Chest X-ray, PA view. Patient: 21 years old, sex M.
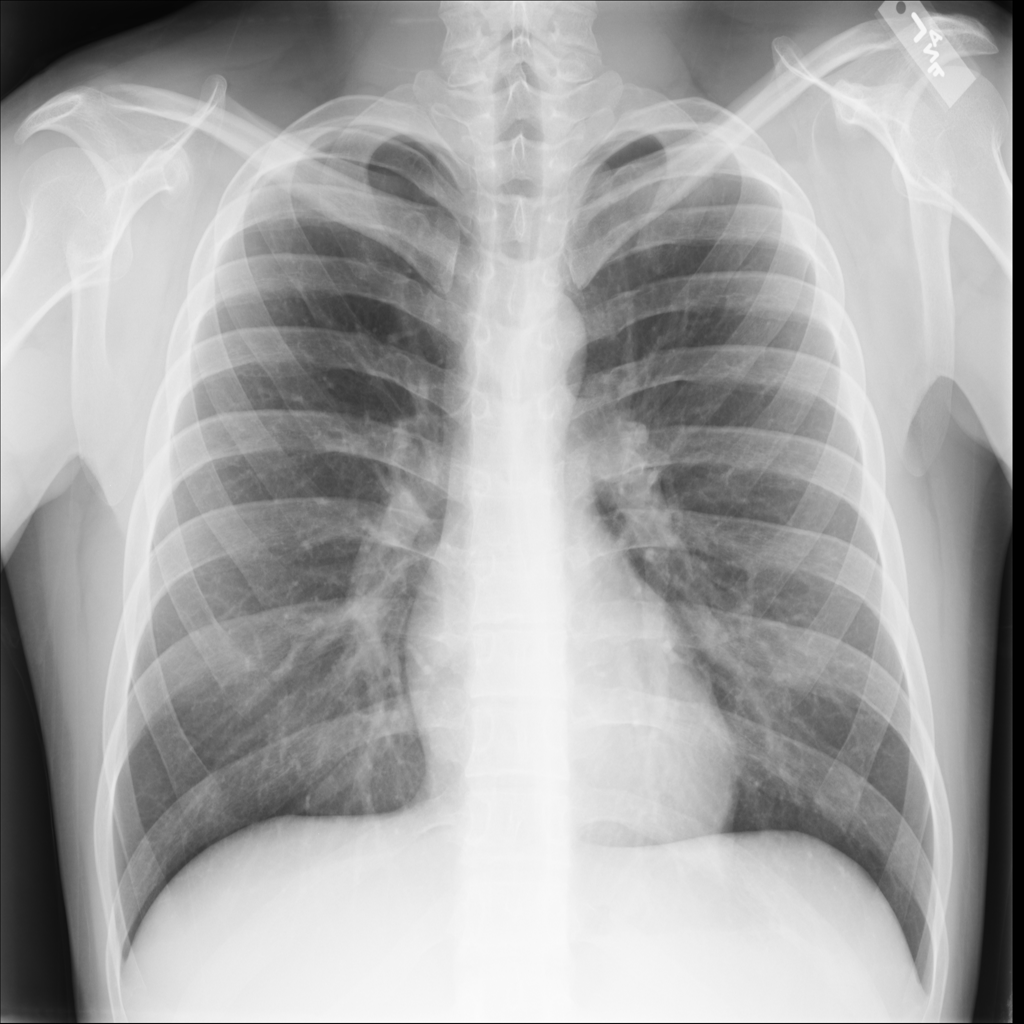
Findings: No Finding